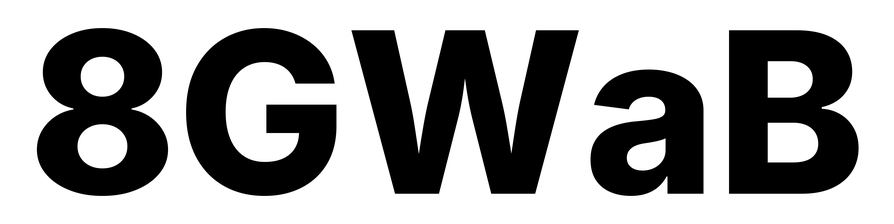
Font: Inter_ExtraBold